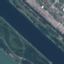
Land use / land cover: River